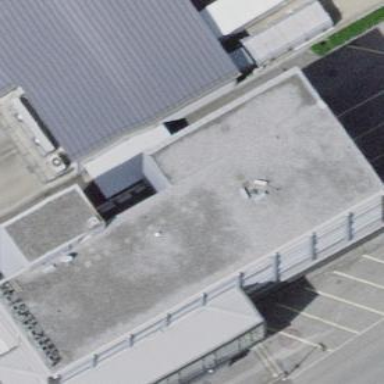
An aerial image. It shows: Commercial building.